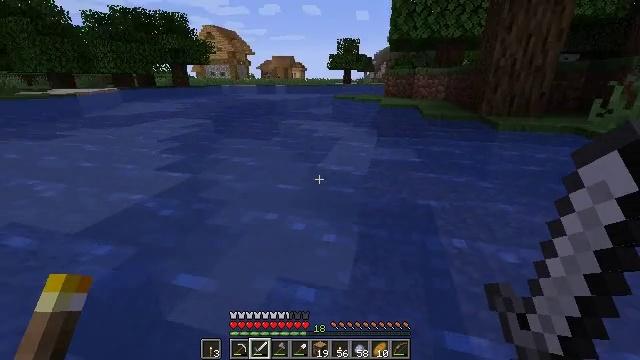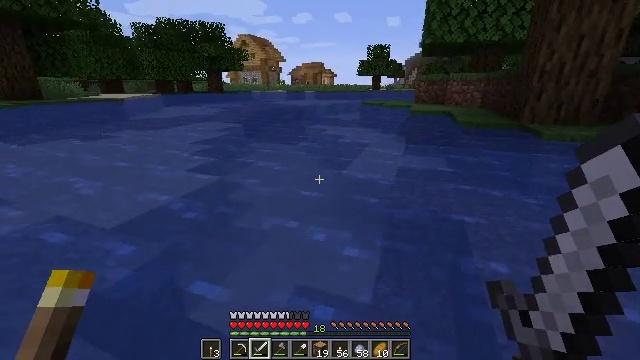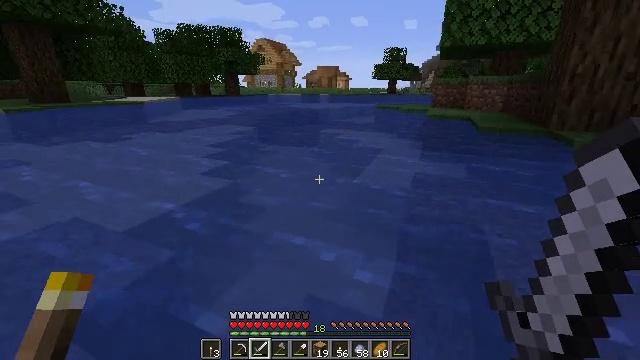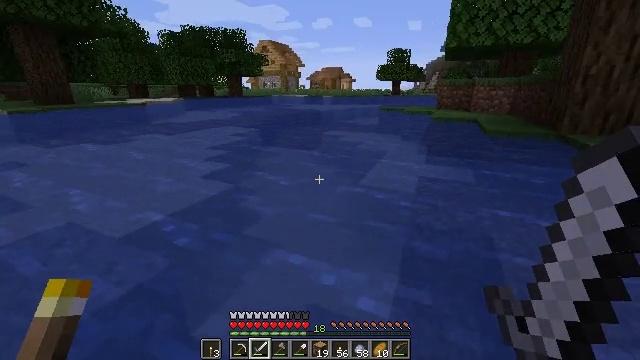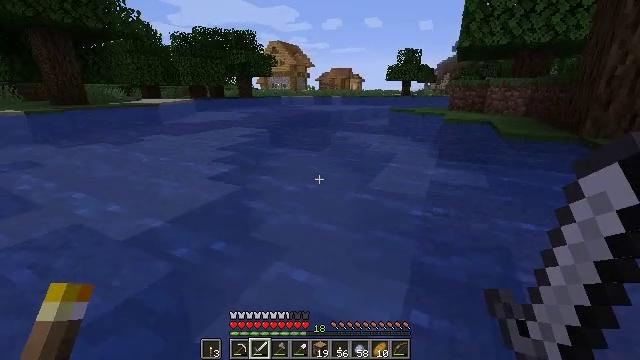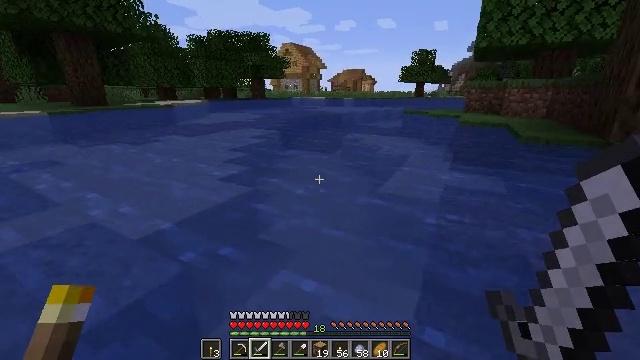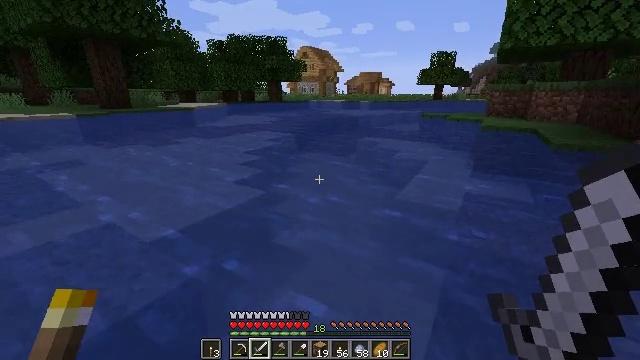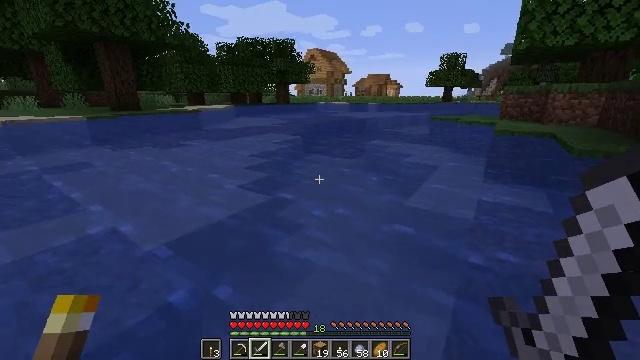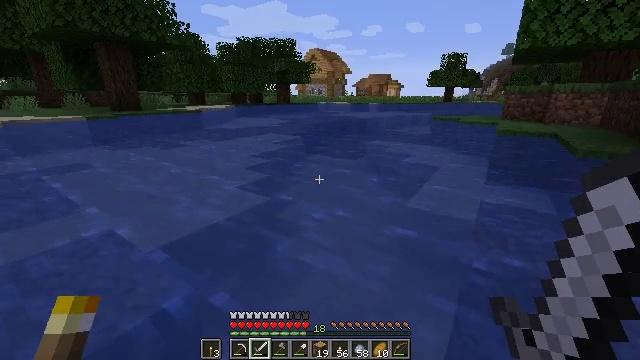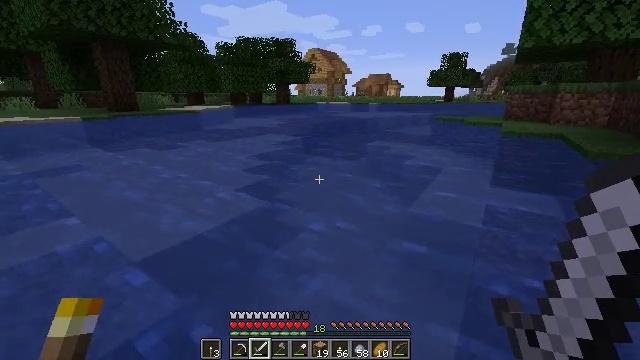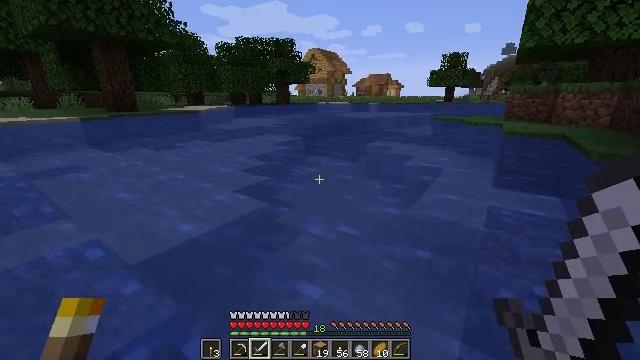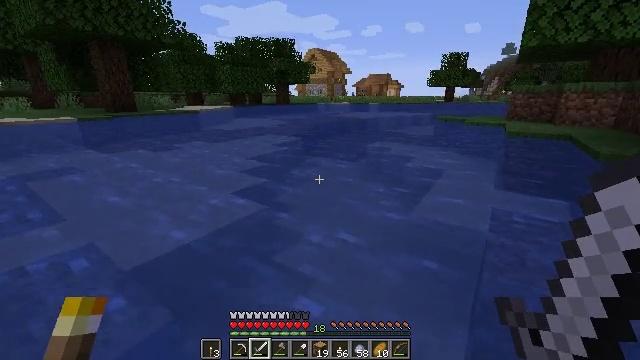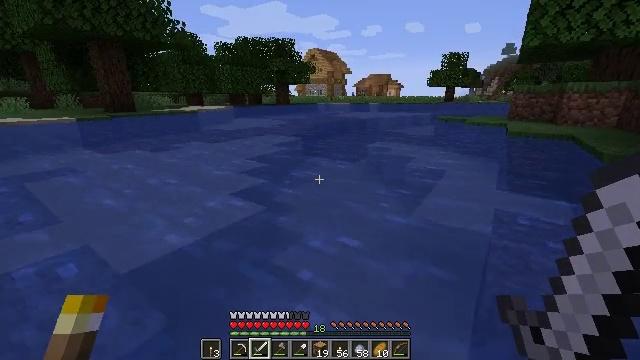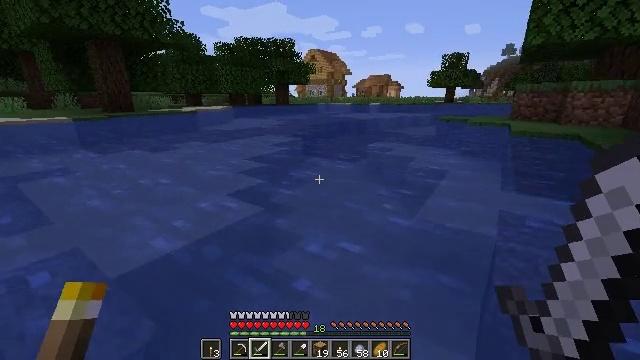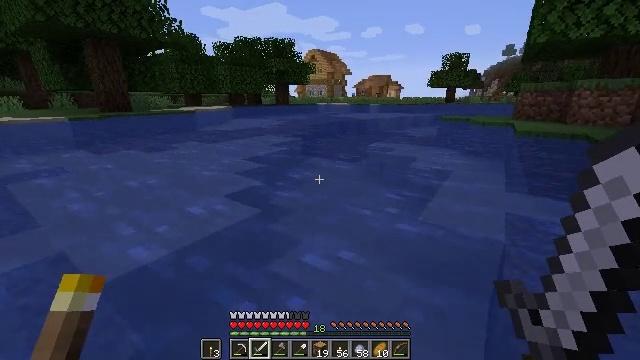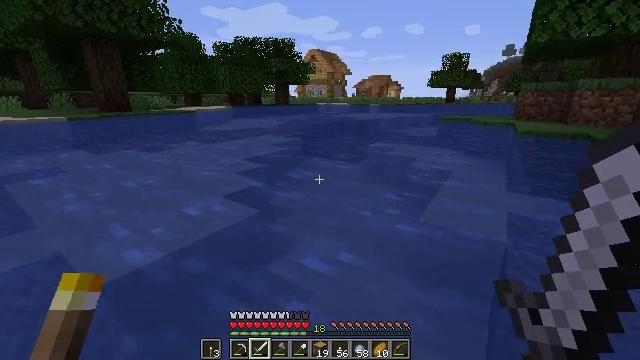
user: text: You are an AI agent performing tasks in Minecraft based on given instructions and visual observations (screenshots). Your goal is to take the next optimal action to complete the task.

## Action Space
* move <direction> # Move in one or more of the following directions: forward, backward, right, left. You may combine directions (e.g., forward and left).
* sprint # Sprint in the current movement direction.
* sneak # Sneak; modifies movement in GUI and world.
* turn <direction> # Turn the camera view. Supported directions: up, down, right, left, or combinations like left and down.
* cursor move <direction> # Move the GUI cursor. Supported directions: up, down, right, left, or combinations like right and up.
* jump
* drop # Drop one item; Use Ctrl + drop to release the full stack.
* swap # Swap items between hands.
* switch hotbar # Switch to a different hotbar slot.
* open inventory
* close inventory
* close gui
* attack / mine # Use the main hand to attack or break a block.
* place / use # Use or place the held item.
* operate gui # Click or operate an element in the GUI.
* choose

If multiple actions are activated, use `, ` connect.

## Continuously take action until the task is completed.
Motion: motion action
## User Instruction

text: Break the clay block to collect it.
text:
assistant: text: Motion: move forward, turn left and up
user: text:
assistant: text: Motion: move forward, turn left
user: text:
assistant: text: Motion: move forward
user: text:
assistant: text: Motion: move forward, turn left
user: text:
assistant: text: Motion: move forward, turn left
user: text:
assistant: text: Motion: move forward, turn left
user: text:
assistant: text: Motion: move forward, turn left
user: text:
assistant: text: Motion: move forward
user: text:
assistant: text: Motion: move forward
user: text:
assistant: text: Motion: move forward
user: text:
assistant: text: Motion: move forward
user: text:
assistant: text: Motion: move forward
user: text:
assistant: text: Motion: move forward
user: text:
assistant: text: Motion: move forward
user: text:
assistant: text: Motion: move forward
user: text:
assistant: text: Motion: move forward
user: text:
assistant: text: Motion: move forward
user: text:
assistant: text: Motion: move forward
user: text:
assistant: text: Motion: move forward
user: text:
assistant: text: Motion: move forward
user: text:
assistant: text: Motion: move forward
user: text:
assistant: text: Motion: move forward
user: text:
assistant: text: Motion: move forward
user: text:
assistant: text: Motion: move forward
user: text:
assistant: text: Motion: move forward, sneak
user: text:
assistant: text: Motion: move forward, sneak
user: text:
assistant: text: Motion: move forward, sneak
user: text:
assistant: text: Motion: move forward, sneak
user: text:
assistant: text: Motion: move forward
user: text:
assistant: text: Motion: move forward